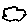
Label: cloud